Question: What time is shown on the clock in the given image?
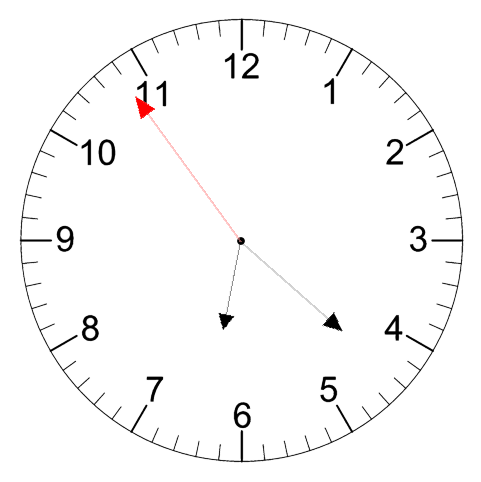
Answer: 06:21:54